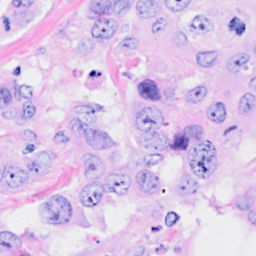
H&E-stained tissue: Breast